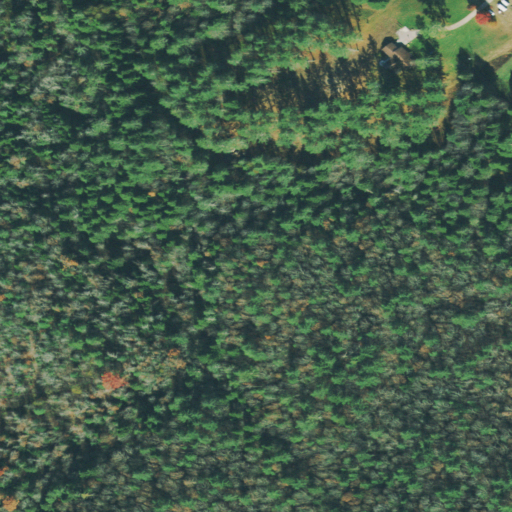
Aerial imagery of valley in Tennessee named Shepherd Camp Hollow containing mixed forest, evergreen forest, deciduous forest, pasture, and open development